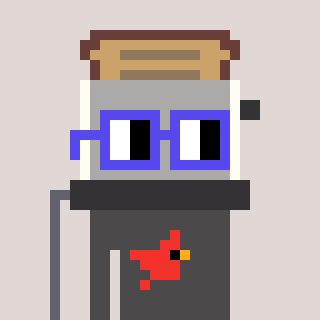
a pixel art character with square blue glasses, a toaster-shaped head and a grayscale-colored body on a warm background